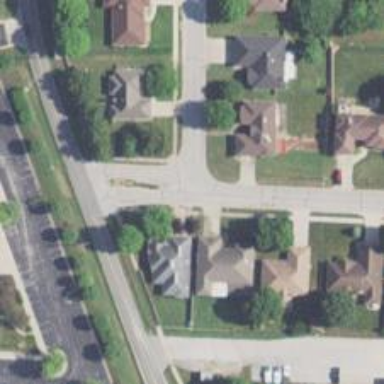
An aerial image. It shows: Residential road with asphalt surface. Sidewalk is present on the left side.